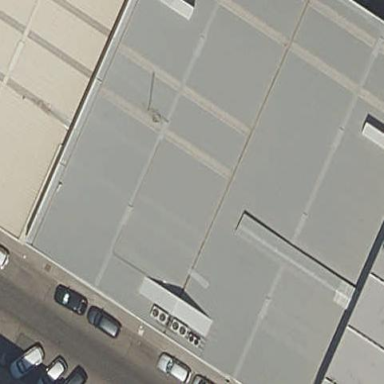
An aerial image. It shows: Office building.